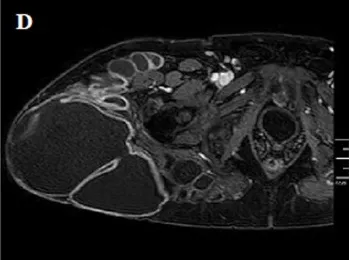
Axial T2-weighted images, coronal T1-weighted image with gadolinium injection.
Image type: radiology (mri)